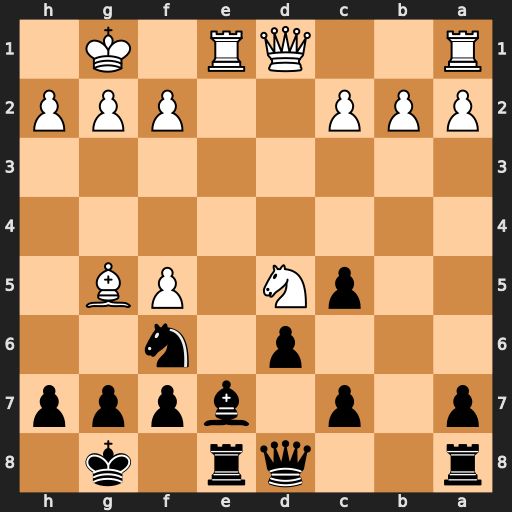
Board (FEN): r2qr1k1/p1p1bppp/3p1n2/2pN1PB1/8/8/PPP2PPP/R2QR1K1
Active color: b
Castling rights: -
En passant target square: -
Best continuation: Nxd5 Bxe7 Nxe7